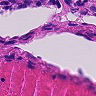
Metastatic tissue present: no